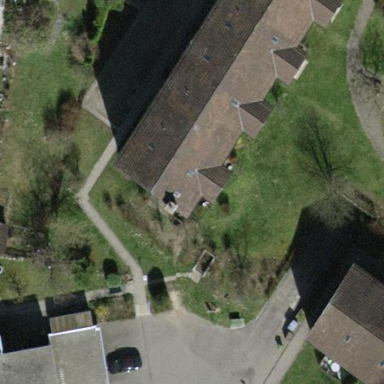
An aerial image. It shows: Building with tile roof.